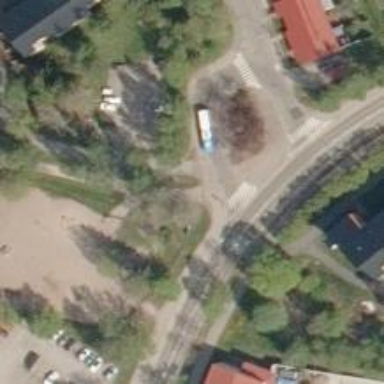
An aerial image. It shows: Asphalt cycleway.